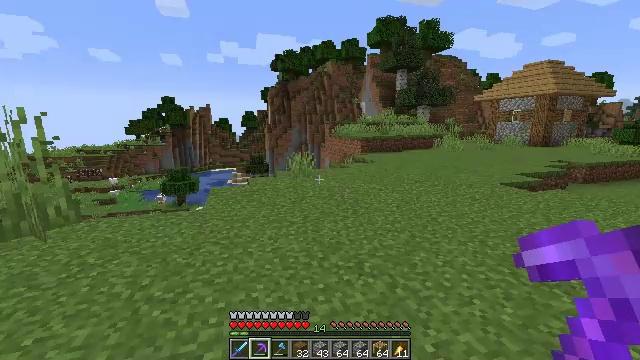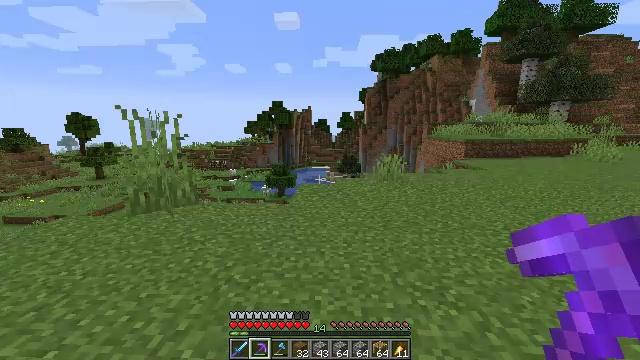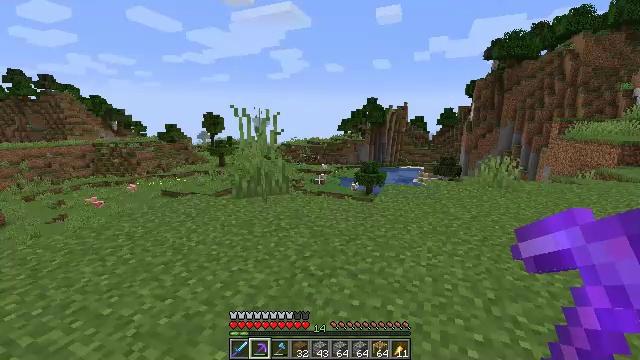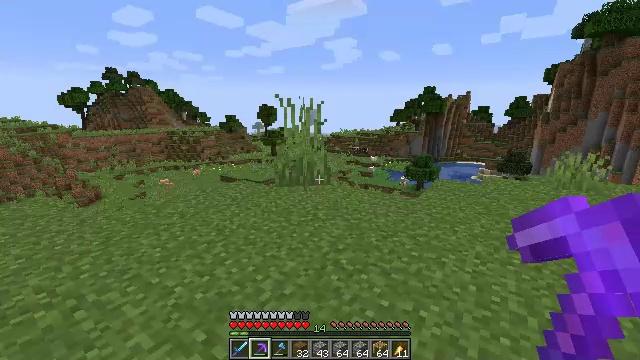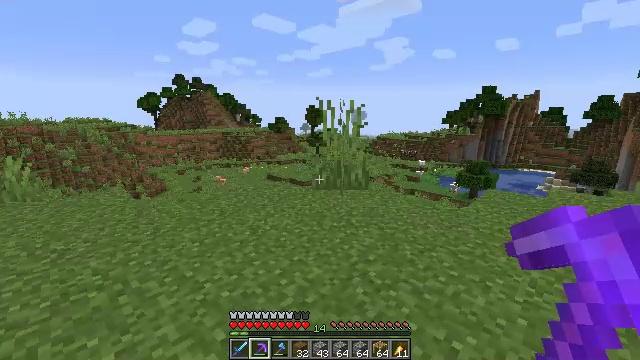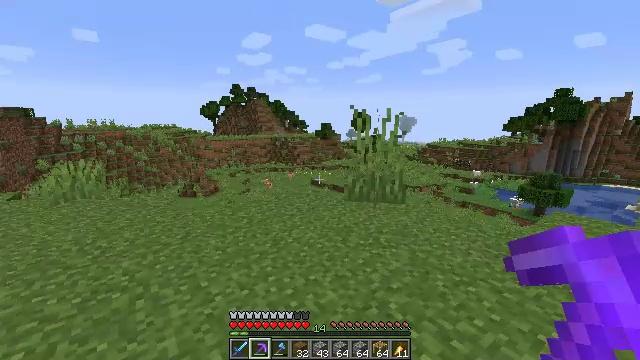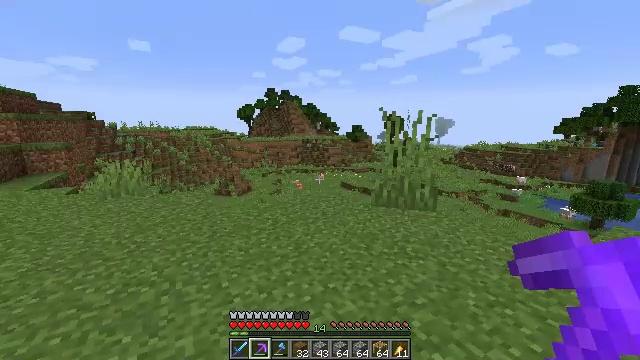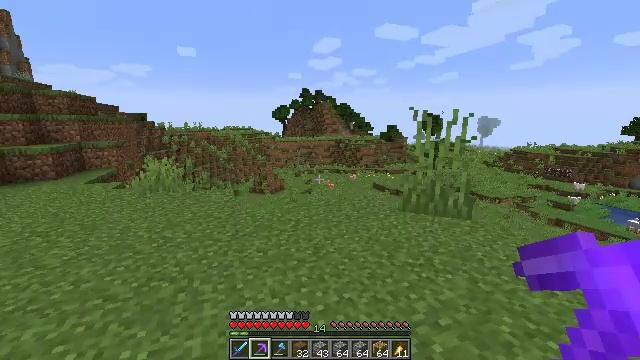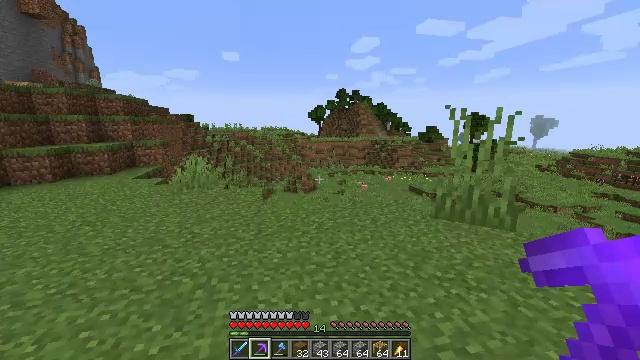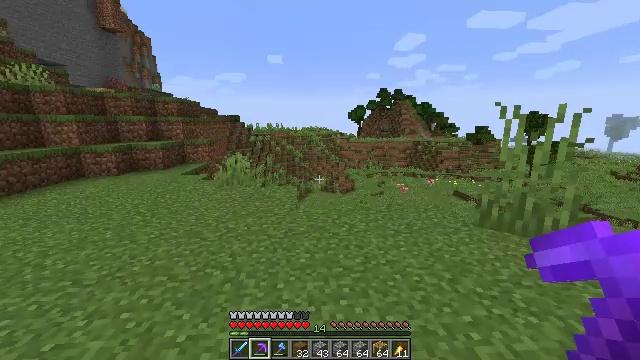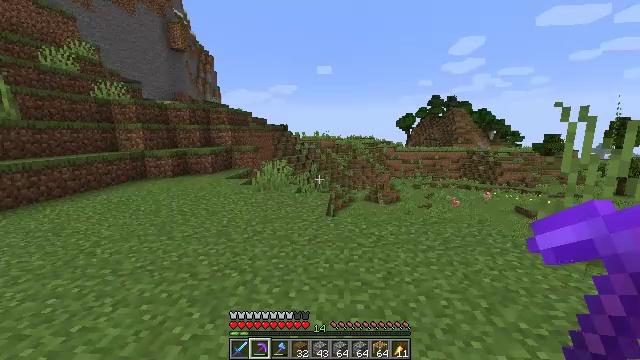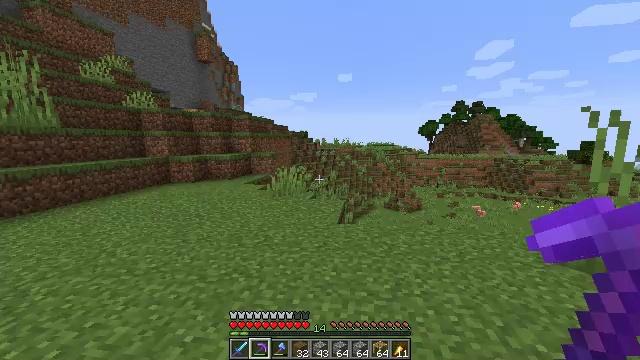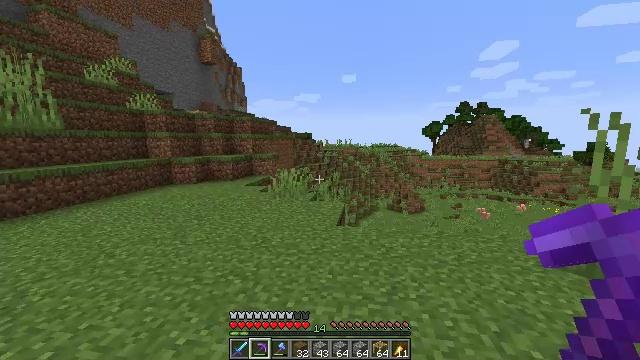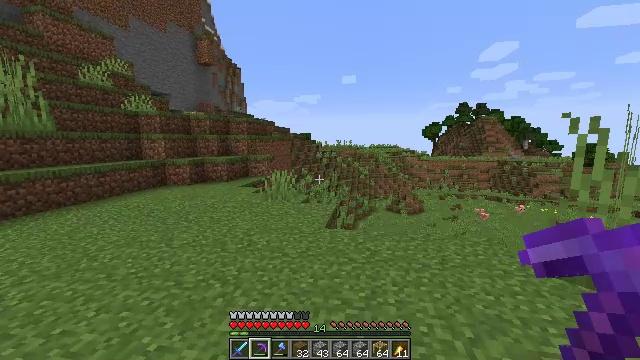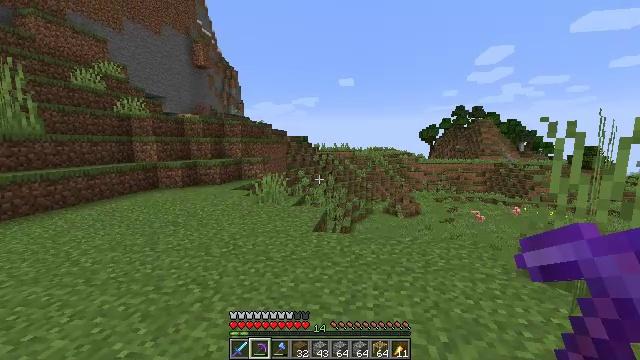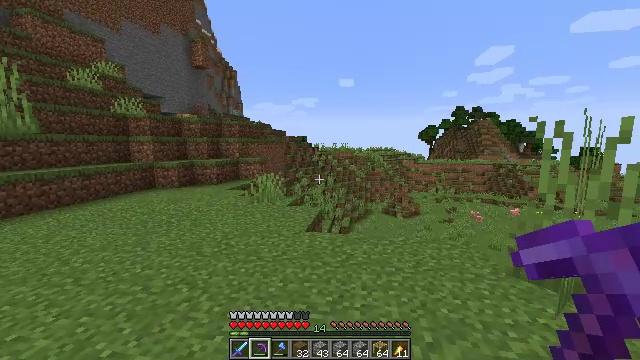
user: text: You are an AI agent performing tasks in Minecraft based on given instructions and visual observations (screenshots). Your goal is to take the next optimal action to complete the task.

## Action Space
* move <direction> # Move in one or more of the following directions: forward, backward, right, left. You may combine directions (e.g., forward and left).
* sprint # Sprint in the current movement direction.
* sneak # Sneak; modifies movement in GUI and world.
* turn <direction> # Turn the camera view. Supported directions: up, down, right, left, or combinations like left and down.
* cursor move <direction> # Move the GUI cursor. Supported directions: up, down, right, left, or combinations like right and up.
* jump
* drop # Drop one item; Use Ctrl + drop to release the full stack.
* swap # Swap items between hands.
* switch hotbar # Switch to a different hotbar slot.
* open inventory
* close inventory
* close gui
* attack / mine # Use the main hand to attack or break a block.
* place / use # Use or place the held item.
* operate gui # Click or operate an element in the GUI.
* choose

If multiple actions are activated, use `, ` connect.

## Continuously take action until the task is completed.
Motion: motion action
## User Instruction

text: Clear away tall grass.
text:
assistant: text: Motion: move forward and move right, turn left
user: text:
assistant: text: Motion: move forward and move right, turn left
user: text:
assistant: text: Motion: move forward and move right, turn left and down
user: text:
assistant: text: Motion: move forward and move right, turn left
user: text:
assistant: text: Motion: move forward and move right, turn left and up
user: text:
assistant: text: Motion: move forward and move right, turn left
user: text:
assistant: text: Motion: move forward and move right, turn left
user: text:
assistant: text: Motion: move forward and move right, turn left
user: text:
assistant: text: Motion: move forward and move right, turn left
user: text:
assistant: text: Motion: move right, turn left and up
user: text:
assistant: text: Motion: move right, turn left and up
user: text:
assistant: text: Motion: move right
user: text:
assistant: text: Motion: move right
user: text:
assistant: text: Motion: no_op
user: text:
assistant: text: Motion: no_op
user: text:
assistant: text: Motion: no_op
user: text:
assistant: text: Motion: no_op
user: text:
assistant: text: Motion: no_op
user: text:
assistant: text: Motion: no_op
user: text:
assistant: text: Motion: no_op
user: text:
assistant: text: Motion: no_op
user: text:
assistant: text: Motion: no_op
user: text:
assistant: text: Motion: no_op
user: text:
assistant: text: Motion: no_op
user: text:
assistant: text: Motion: no_op
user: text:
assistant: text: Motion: no_op
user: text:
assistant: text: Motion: no_op
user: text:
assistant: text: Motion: turn right
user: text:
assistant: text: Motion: turn right and down
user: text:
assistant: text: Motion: turn right